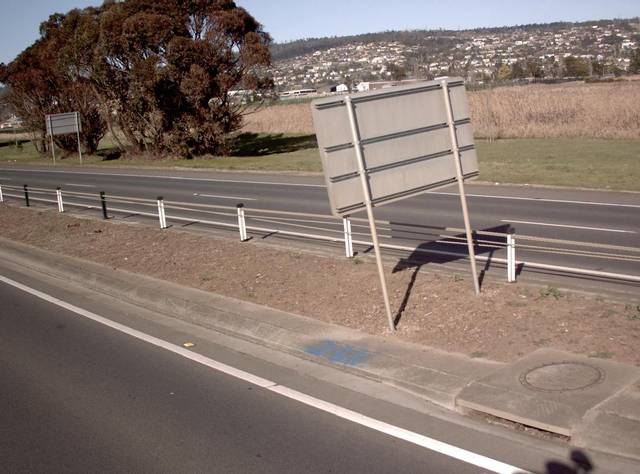
Region: Australia
Coordinates: -41.415, 147.13